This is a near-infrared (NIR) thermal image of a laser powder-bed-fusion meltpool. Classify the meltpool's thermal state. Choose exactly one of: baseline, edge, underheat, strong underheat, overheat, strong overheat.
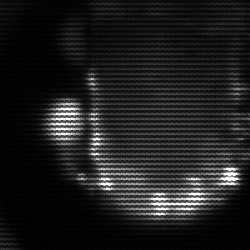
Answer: baseline